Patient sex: M
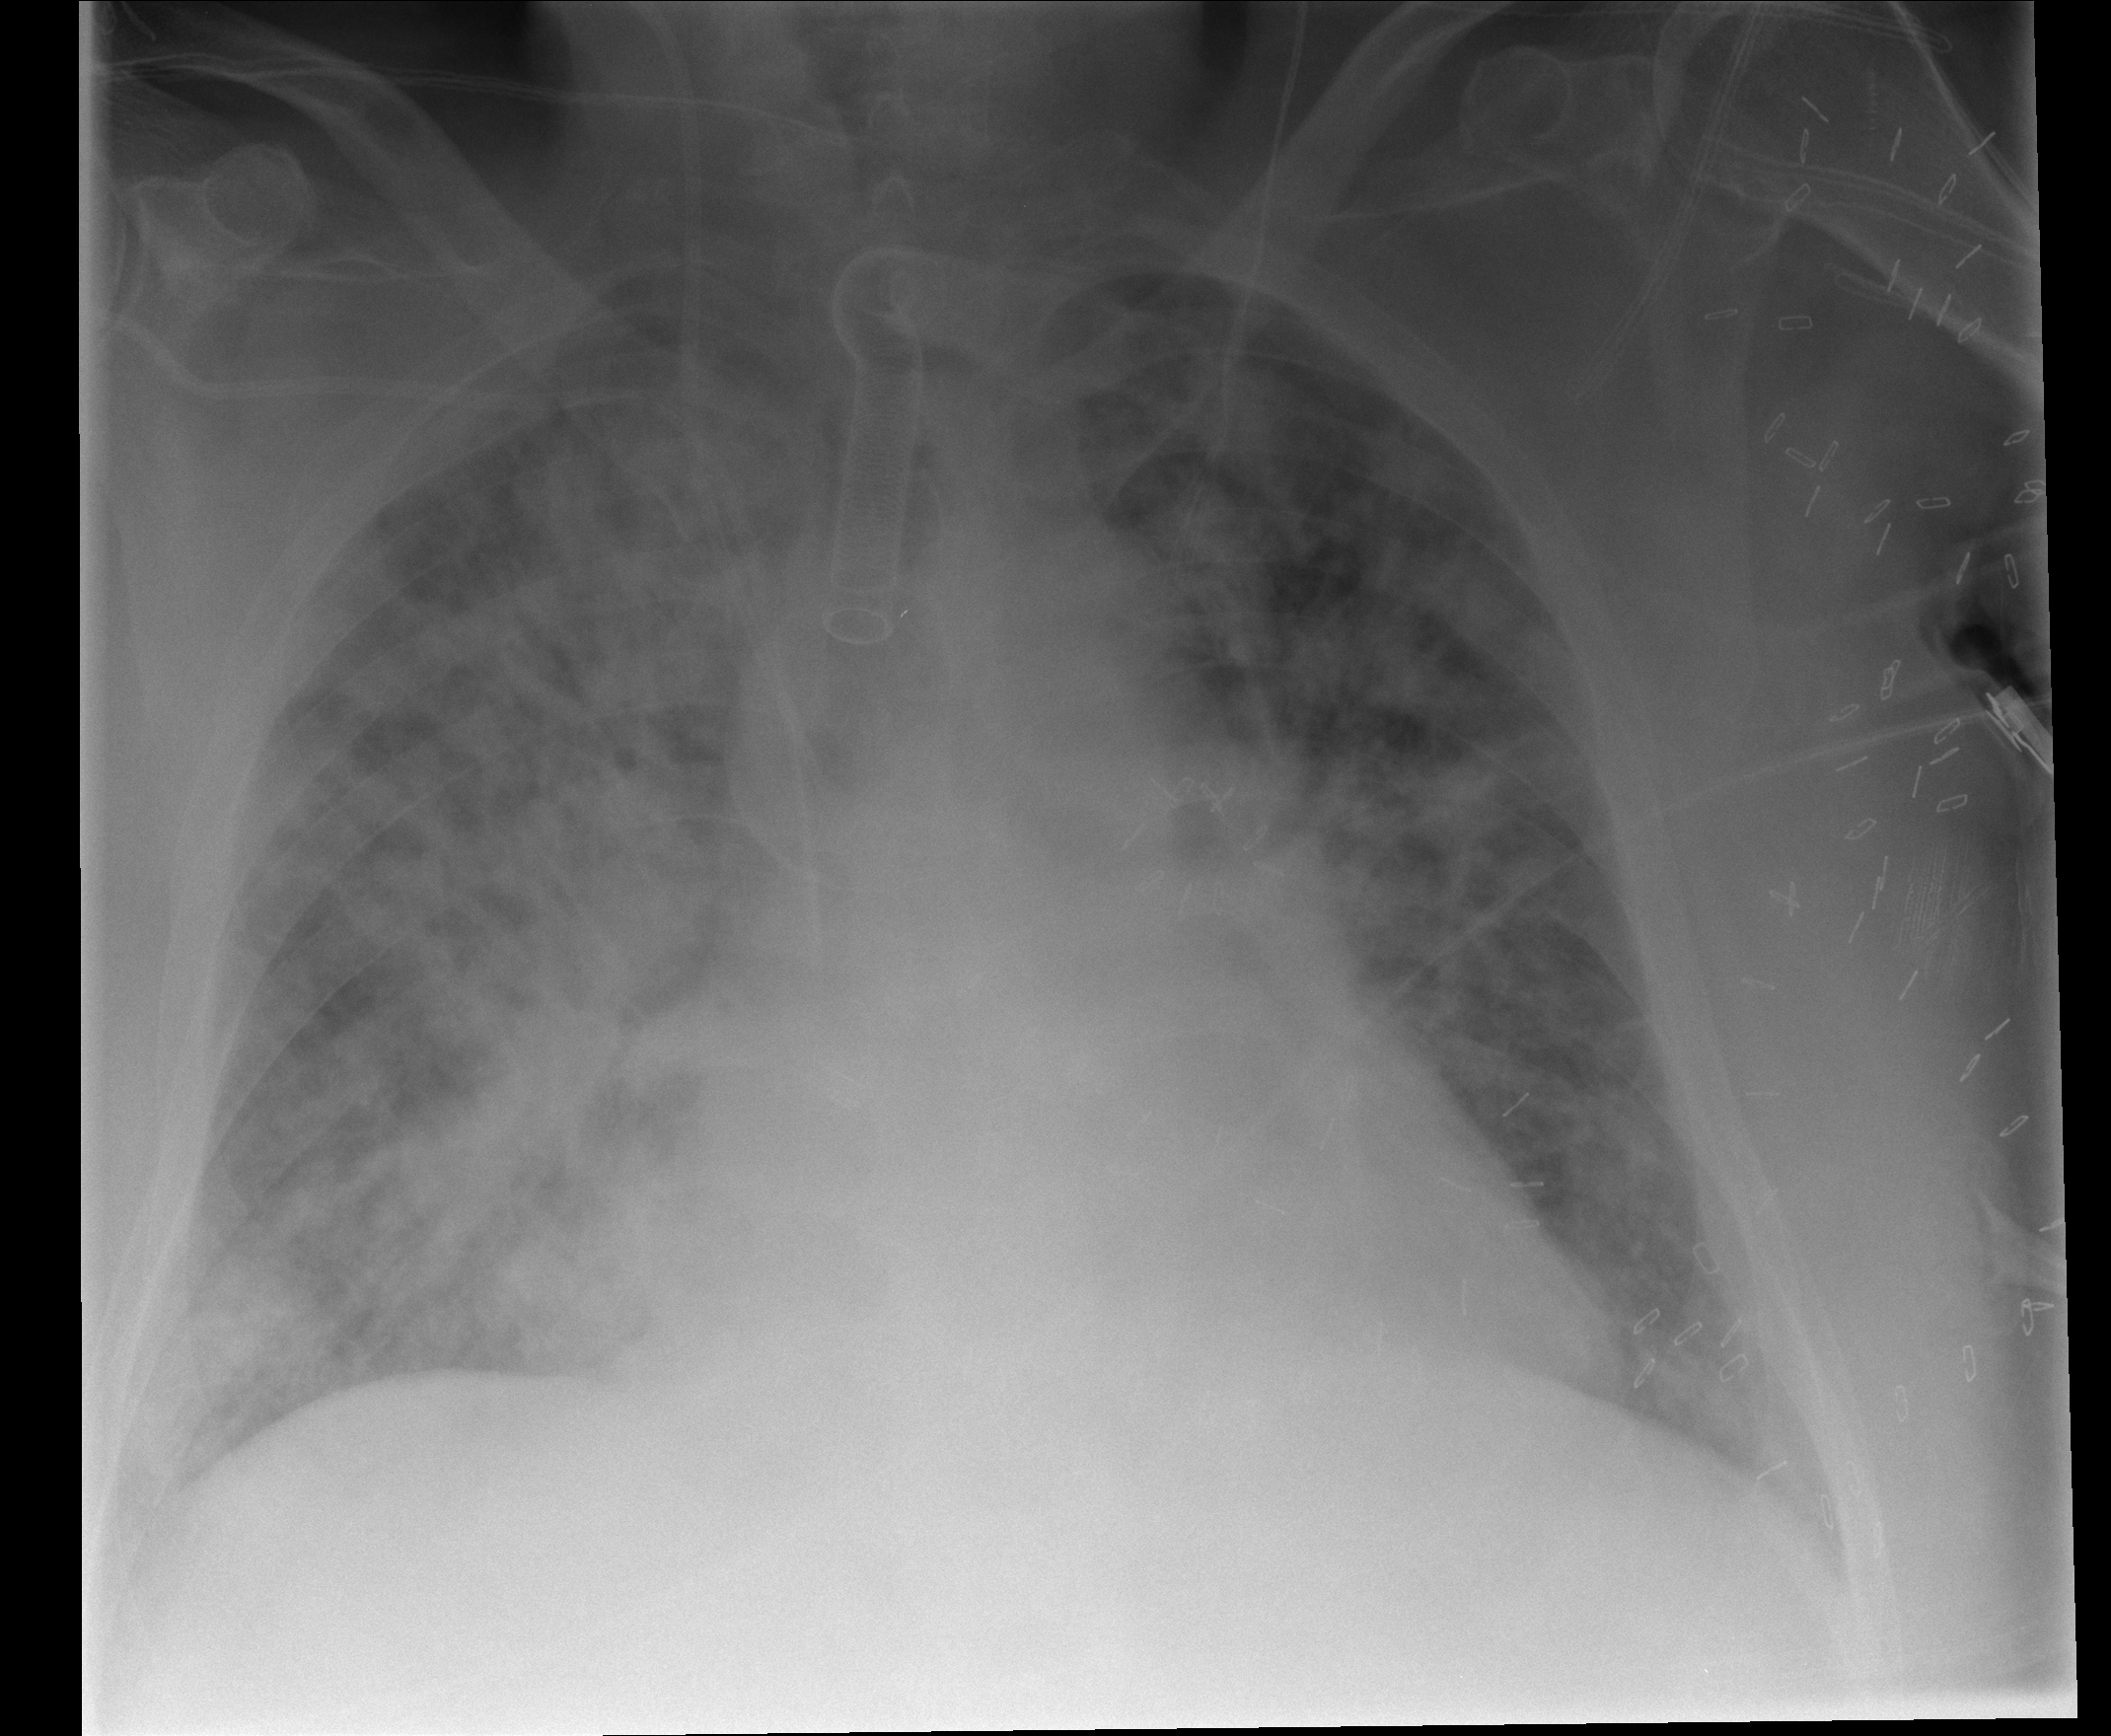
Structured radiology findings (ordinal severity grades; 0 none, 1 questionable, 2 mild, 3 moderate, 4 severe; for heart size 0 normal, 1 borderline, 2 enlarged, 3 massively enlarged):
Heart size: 0
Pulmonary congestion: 2
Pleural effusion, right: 2
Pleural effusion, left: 0
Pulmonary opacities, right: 3
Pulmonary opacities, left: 2
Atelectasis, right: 3
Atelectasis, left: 2